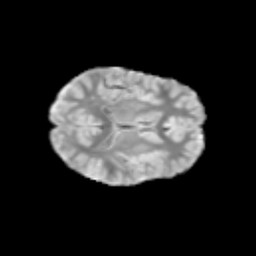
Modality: T2w
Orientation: axial
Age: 10
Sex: female
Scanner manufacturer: siemens
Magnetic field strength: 3 T
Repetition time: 3.8 s
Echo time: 0.07 s